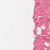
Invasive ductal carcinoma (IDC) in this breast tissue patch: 0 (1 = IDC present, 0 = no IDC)